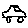
Label: car